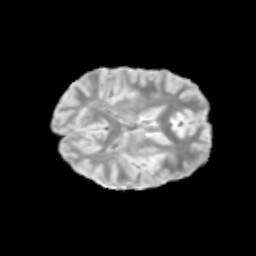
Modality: T2w
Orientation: axial
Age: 9
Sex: male
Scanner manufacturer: siemens
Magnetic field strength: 3 T
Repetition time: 3.8 s
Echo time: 0.07 s